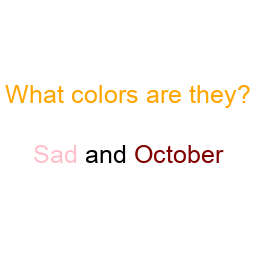
Color: pink, maroon
Background color: white
Question text color: orange